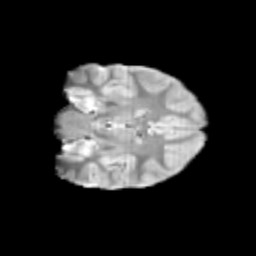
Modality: T2w
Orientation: coronal
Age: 11
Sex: female
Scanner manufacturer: siemens
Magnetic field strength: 3 T
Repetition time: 3.8 s
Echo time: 0.07 s